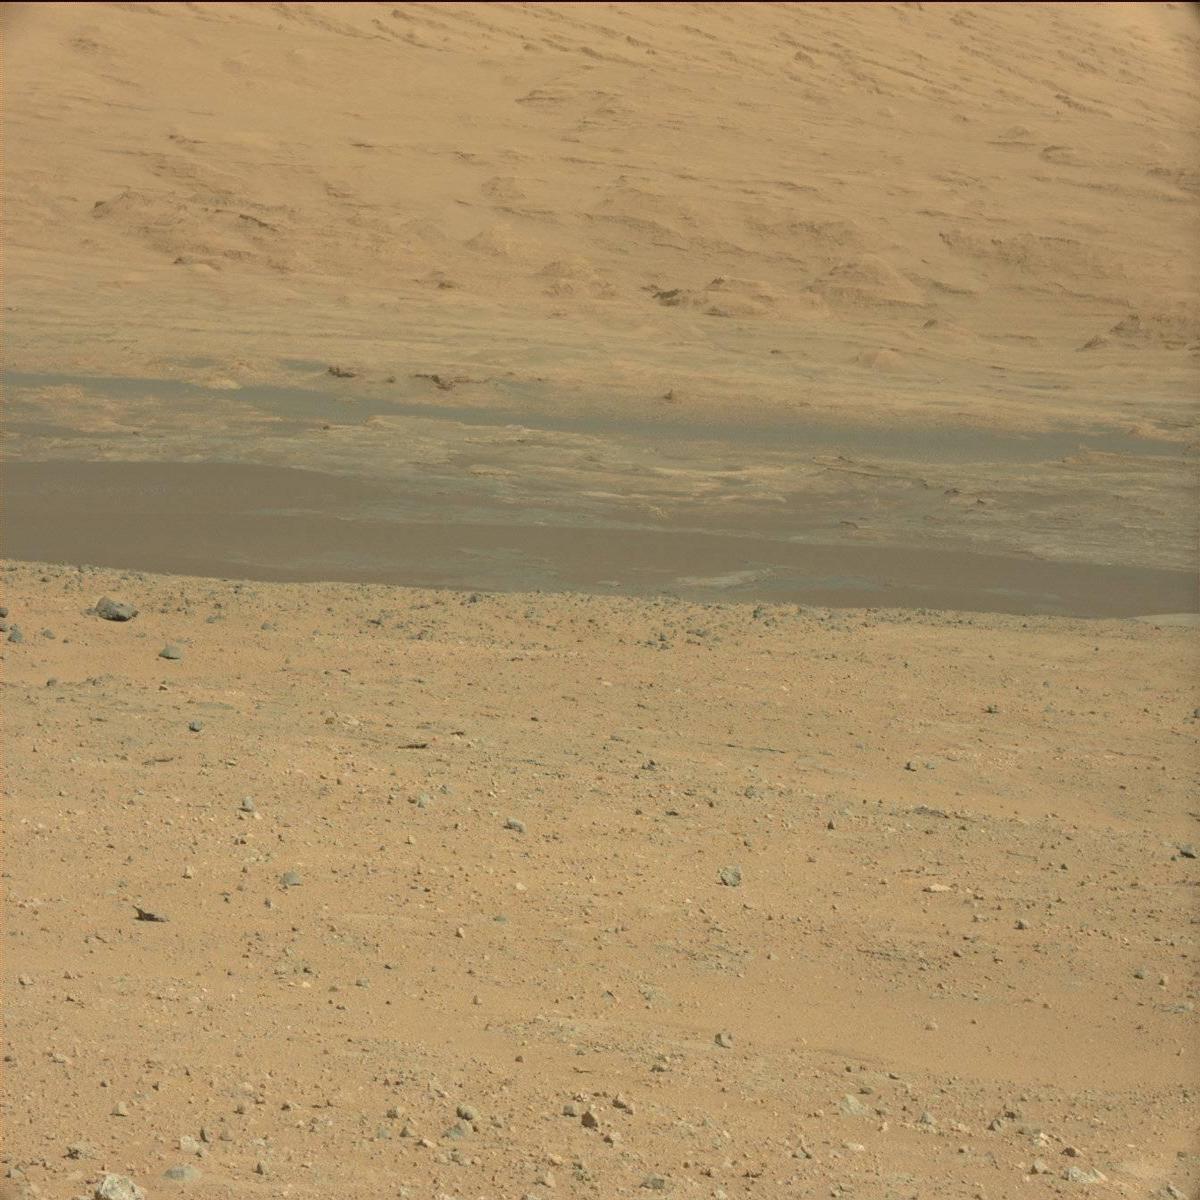
Terrain classes present: Bedrock, Ridge, Sand / Soil